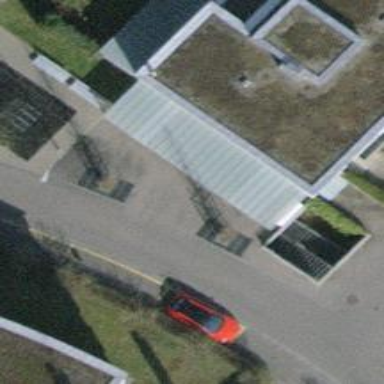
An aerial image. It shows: Bicycle parking facility.